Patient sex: M
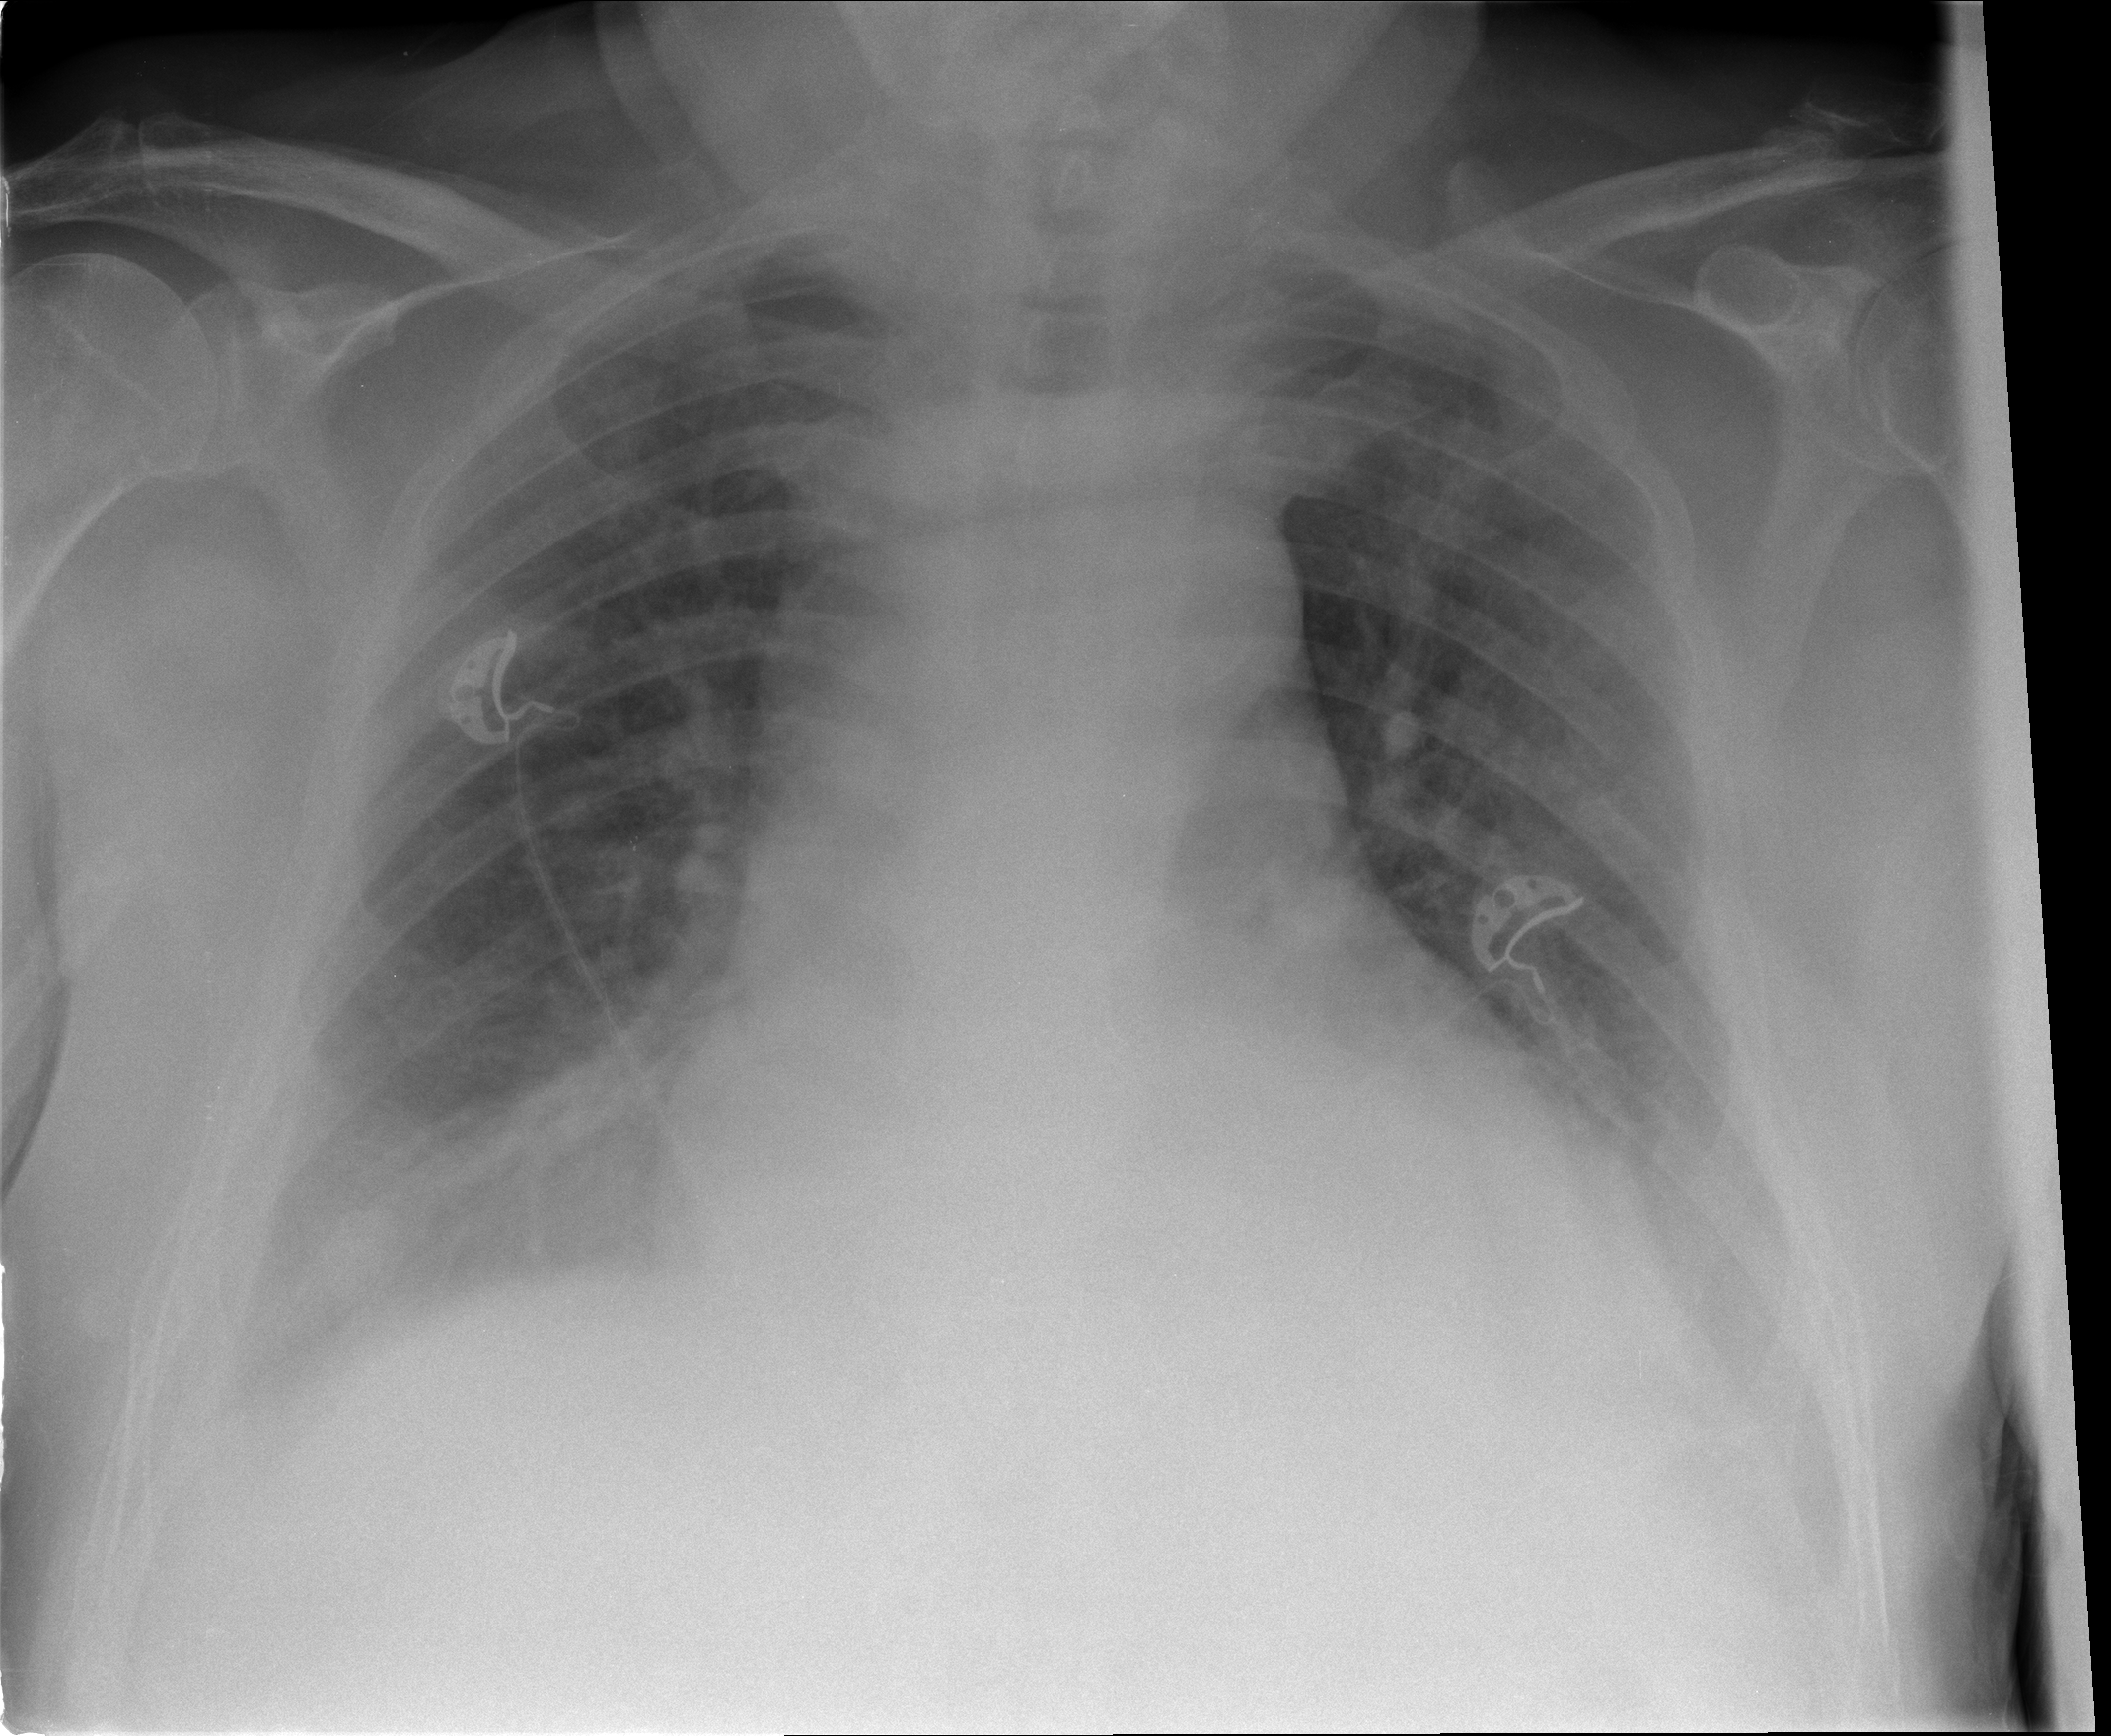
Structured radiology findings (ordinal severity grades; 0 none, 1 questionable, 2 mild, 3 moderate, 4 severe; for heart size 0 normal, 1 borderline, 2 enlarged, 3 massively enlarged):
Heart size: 2
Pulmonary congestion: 2
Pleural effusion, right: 2
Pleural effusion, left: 2
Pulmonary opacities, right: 1
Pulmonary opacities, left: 2
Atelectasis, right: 2
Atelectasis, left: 2